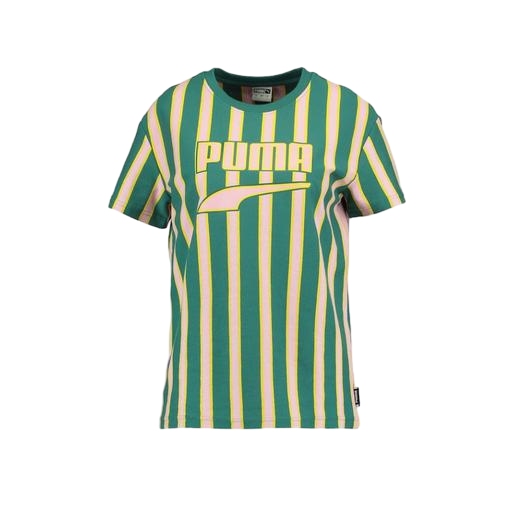
club stripe tee, mid t-shirt, women's tee, white background